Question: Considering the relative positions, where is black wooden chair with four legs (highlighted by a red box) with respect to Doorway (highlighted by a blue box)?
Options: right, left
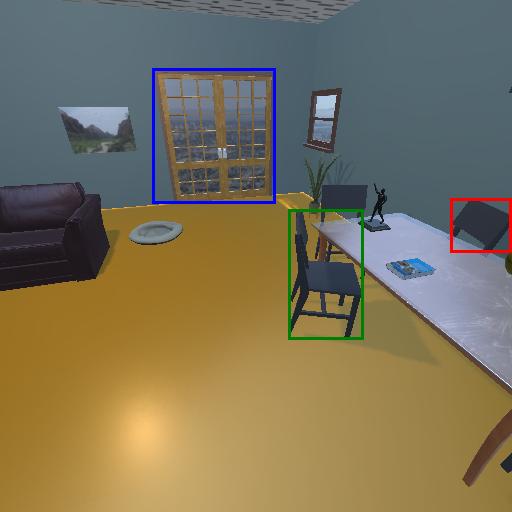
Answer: right